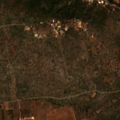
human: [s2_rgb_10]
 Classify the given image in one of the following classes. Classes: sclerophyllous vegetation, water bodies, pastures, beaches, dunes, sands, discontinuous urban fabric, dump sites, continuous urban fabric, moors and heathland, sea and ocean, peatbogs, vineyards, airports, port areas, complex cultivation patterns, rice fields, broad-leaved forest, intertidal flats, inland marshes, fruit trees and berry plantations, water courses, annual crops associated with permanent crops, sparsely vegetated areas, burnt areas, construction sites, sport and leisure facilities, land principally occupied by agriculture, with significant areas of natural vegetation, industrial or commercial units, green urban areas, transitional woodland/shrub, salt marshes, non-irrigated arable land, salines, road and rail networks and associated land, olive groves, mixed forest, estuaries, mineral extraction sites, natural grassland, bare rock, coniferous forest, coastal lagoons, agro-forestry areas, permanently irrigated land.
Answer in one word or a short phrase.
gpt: permanently irrigated land, fruit trees and berry plantations, complex cultivation patterns, sclerophyllous vegetation